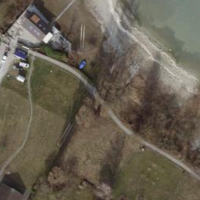
EUNIS habitat code: 25
Species observed at this site:
Fulica atra
Euphorbia cyparissias
Poecile palustris
Pararge aegeria